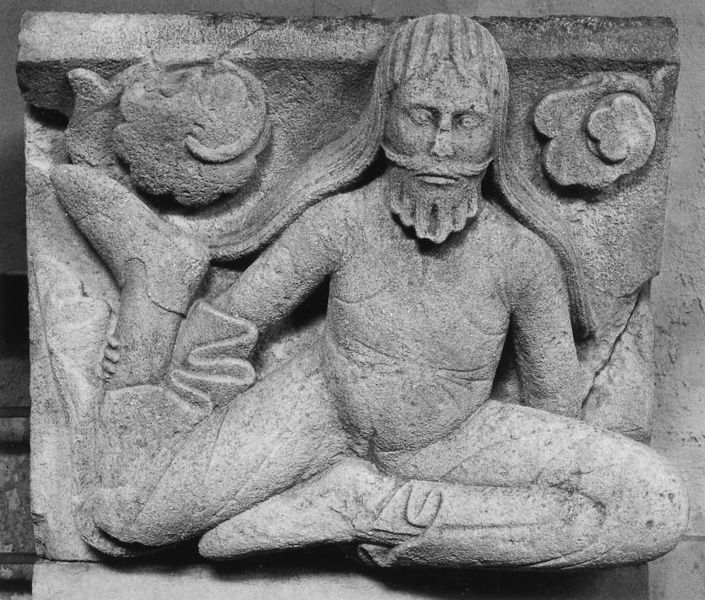
Titel: Strebepfeilerrelief, sog. Metope
Standort: Herkunftsort: Modena, Dom S. Gimignano (EU - I - Emilia-Romagna)
Institution: Modena, Museo Lapidario del Duomo
Schlagwörter: fuß, hand, mann, umhang, weiß, grob, grau, nase, schwarz, blick, gebäude, bart, schnurrbart, falten, stein, kirche, haare, mantel, beine, relief, bein, füße, fassade, bauch, knie, schwarzweiß, kapitell, rosette, bluem, verrenkung, verbiegen, verrenkt